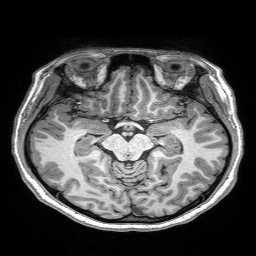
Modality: T1w
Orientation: coronal